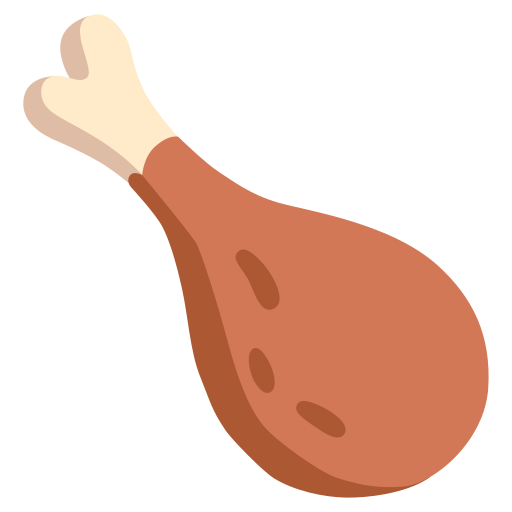
Emoji: 🍗